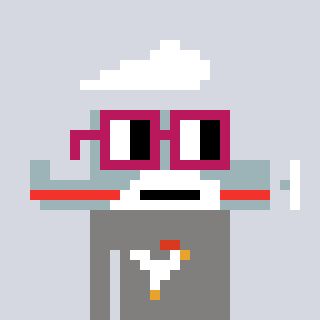
a pixel art character with square dark red glasses, a plane-shaped head and a bluegrey-colored body on a cool background